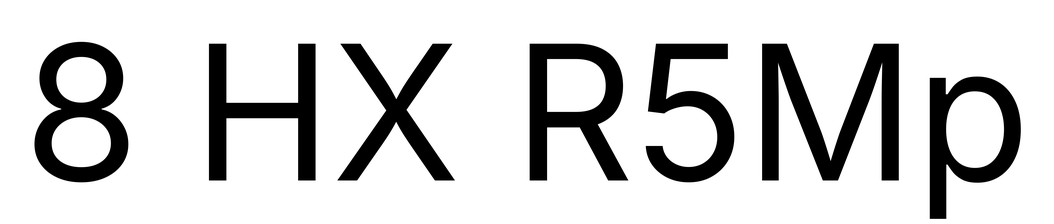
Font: Inter_Regular